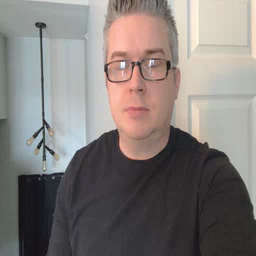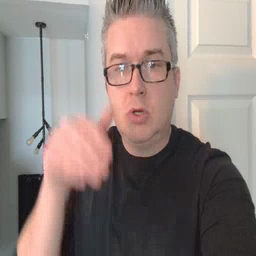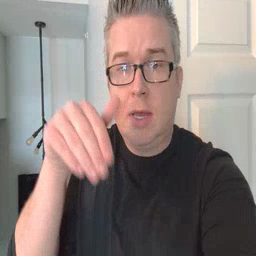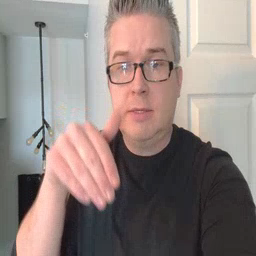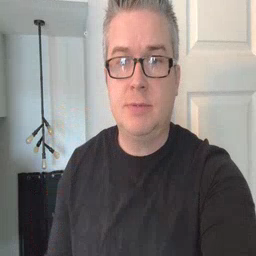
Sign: night